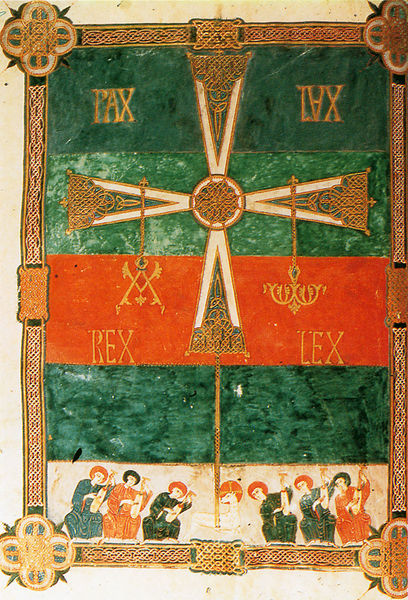
Titel: Beatus von Fernando I
Institution: Madrid, Biblioteca Nacional
Schlagwörter: gemälde, gott, grün, menschen, rot, tier, malerei, rahmen, gold, instrumente, musik, musiker, fläche, könig, symmetrie, bronze, lamm, schaf, buch, kreuz, seite, frieden, buchseite, heiligenschein, mittelalter, heilige, laute, dürer, miniatur, zweidimensional, pax, buchmalerei, gesetz, lauten, rex, omega, alpha, lex